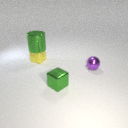
small purple metal sphere to the right of small yellow rubber cube